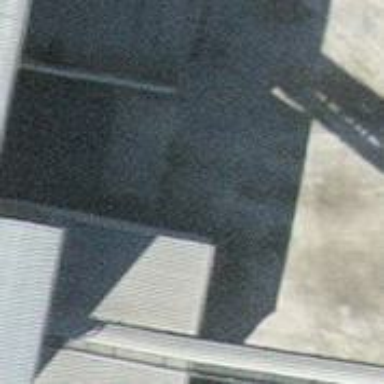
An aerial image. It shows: View of roof of building.